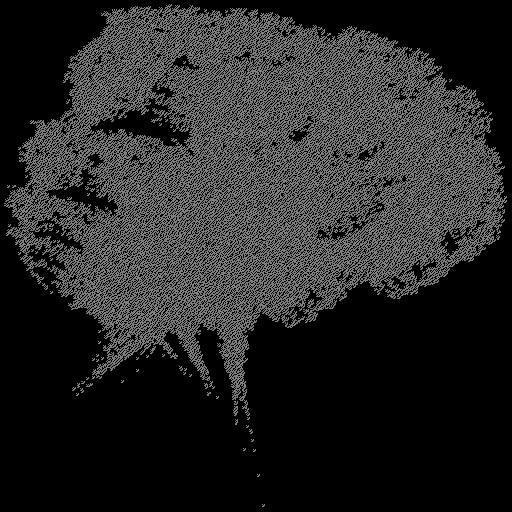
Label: broccoli